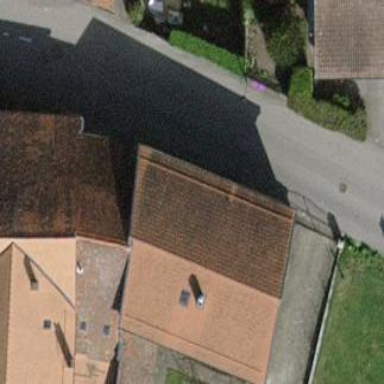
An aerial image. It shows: Detached building.